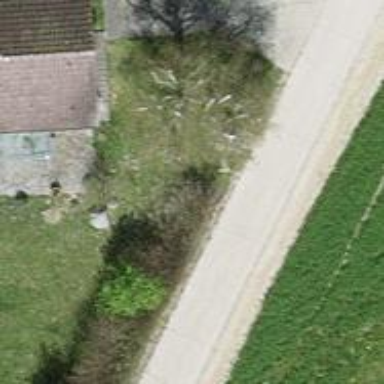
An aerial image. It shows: Hedge acting as barrier.